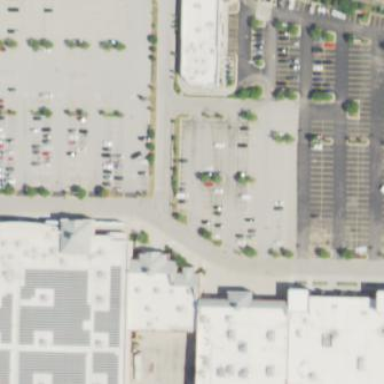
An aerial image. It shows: Retail area.